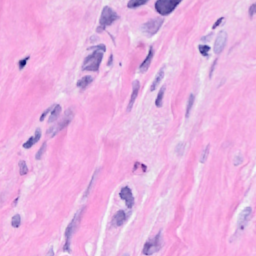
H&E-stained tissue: Breast